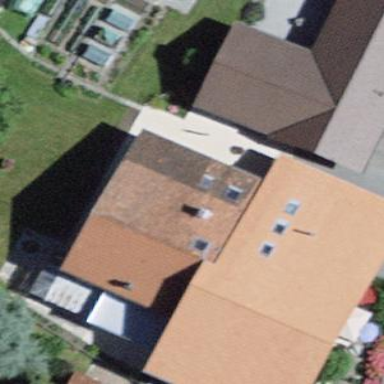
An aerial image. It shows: Garage.